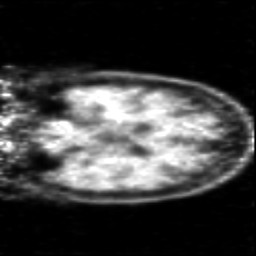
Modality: PET
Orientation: coronal
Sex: male
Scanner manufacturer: siemens